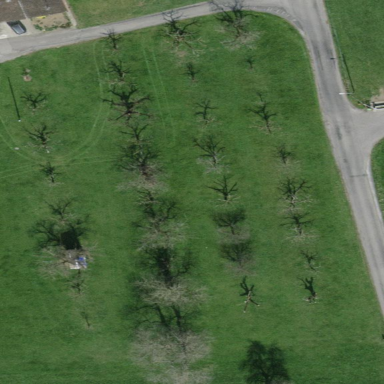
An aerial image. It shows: Orchard.